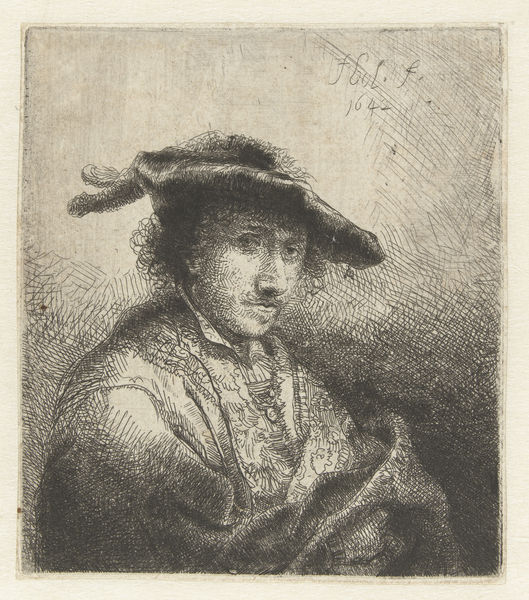
Titel: Jongen met een baret
Künstler: Ferdinand Bol
Standort: Amsterdam
Institution: Rijksmuseum
Schlagwörter: dunkel, feder, mann, schatten, umhang, weiß, haar, hell, hut, mund, nase, profil, schmuck, schwarz, skizze, zeichnung, blick, bart, hemd, kappe, schnurrbart, augen, falten, federn, gesicht, kragen, rahmen, rembrandt, ärmel, bildnis, portrait, porträt, signatur, auge, gewand, haare, mantel, blatt, locken, seide, datierung, kette, grafik, schattierung, signiert, rand, faltenwurf, selbstporträt, tusche, schraffur, radierung, stich, schwarzweiß, selbstbildnis, schraffiert, bleistift, heer, gravur, durck, federzeichnung, prüfend, bol, schmuk, hasre, weip, legnde, 1642, augen locken, 1644, #grafik, rmbrand, brauewange, schaumhang, signiet